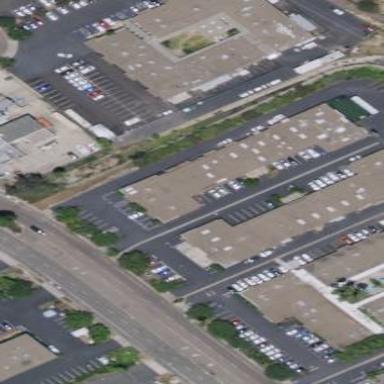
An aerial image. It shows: Industrial building.